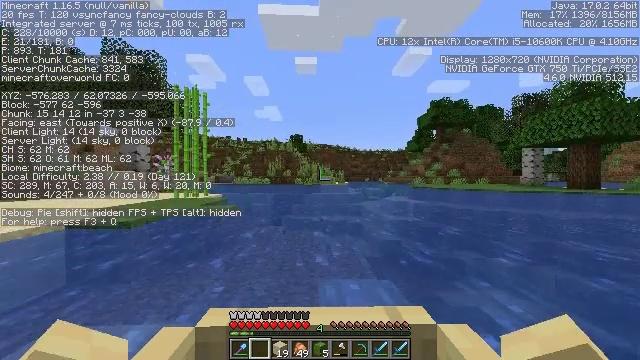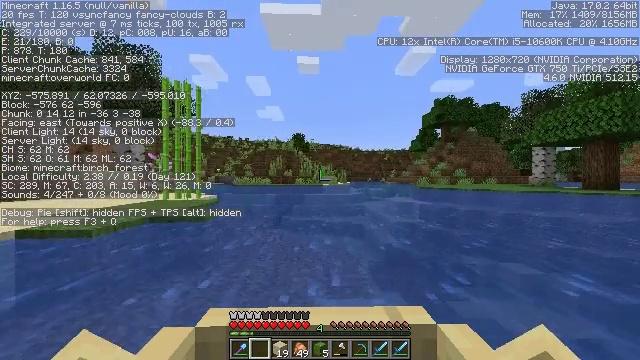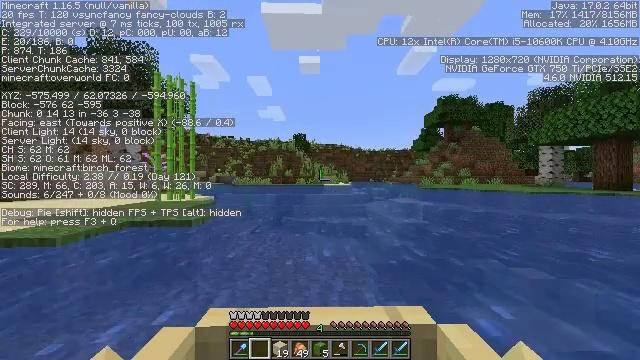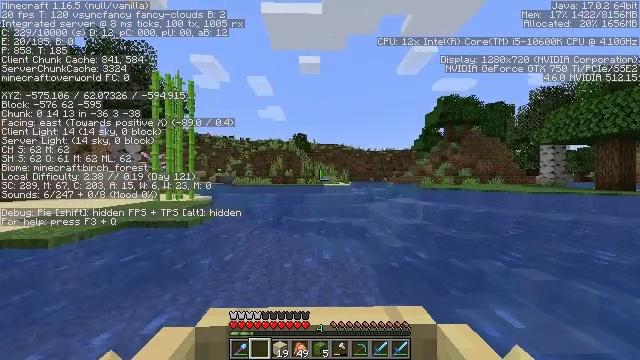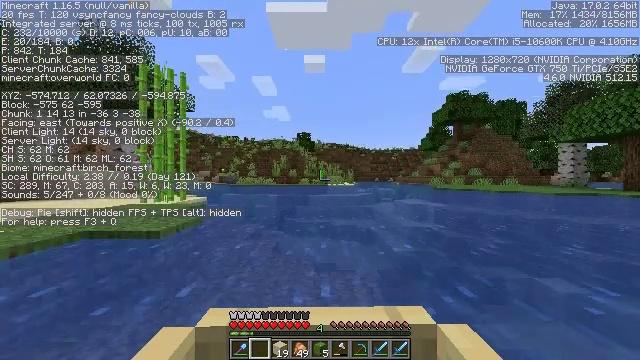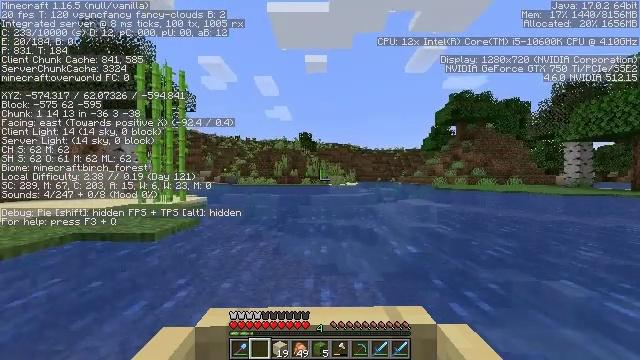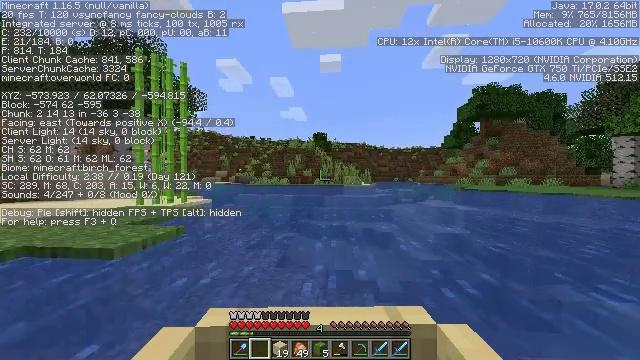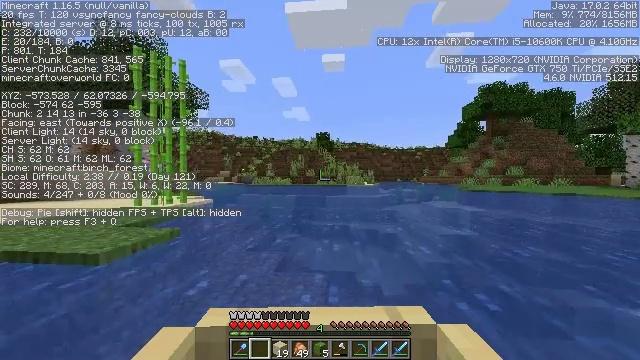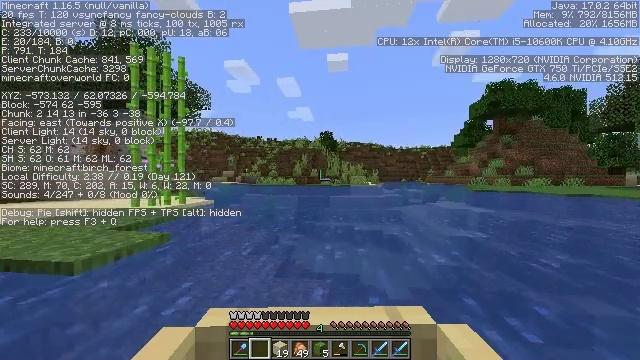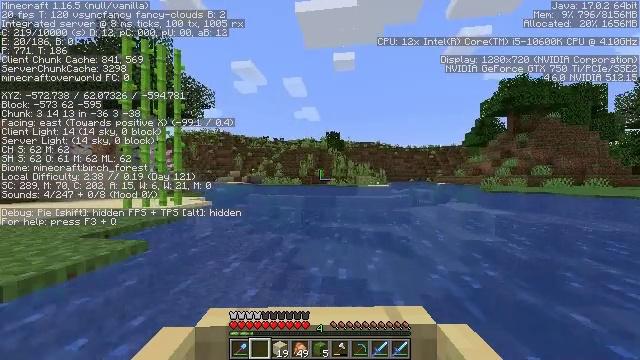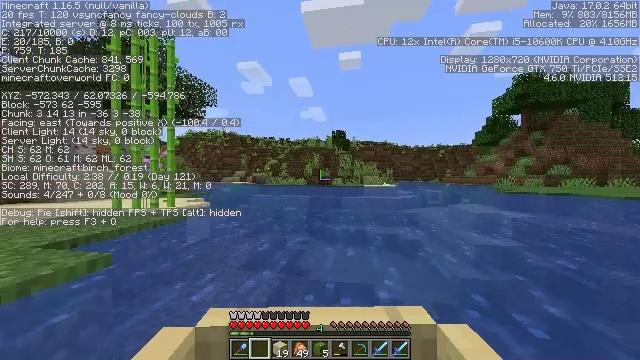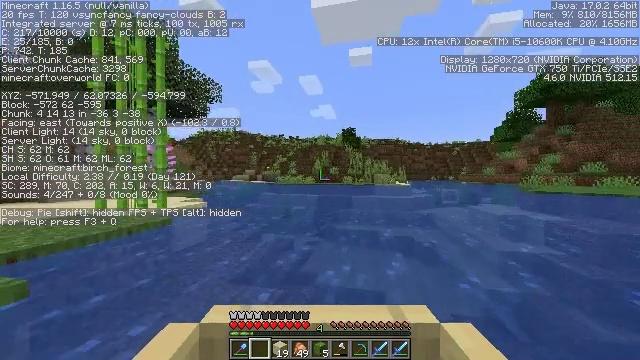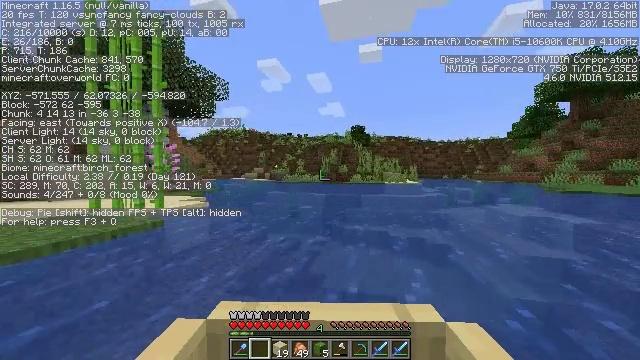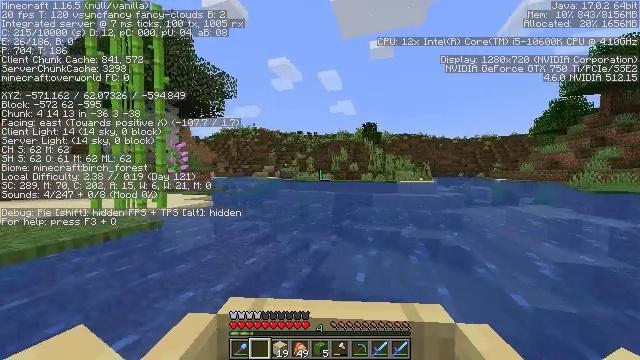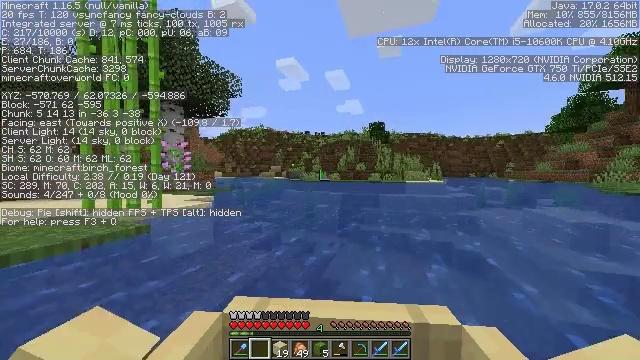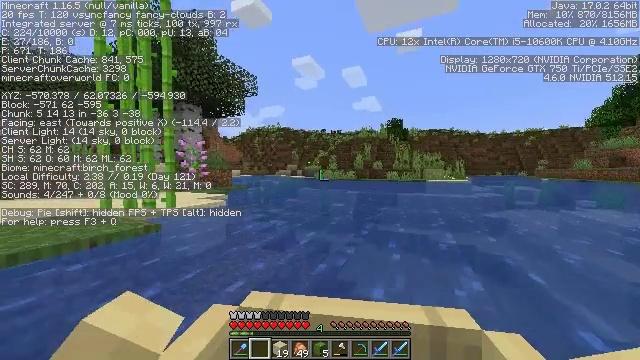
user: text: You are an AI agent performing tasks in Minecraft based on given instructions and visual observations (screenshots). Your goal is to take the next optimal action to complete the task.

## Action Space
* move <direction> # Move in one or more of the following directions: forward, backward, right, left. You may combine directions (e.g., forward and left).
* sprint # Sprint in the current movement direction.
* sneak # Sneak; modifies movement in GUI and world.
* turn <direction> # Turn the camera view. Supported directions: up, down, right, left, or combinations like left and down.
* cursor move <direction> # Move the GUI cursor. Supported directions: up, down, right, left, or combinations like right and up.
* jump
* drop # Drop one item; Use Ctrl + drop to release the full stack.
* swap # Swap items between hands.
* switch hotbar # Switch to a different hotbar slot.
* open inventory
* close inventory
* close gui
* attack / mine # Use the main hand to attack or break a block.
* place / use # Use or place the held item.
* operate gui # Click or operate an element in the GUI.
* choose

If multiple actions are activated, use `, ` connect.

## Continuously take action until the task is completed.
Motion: motion action
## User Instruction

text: Mine seagrass underwater.
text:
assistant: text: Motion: move forward
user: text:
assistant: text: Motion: move forward
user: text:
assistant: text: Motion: move forward and move left
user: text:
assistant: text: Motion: move forward and move left
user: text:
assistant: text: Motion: move forward
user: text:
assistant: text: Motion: move forward
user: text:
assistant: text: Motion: move forward
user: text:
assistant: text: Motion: move forward
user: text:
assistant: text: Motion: move forward
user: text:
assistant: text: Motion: move forward
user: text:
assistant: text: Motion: move forward
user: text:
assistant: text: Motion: move forward, turn left
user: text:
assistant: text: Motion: move forward, turn left
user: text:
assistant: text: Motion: move forward, turn left
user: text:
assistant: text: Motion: move forward, turn left
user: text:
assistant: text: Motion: move forward, turn left
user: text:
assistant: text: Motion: move forward, turn left
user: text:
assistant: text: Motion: move forward, turn left
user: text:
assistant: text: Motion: move forward and move left
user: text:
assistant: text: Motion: move forward and move left
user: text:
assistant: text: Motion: move forward and move left
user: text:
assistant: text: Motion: move forward
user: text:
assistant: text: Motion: move forward
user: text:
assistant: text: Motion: move forward
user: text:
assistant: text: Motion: move forward
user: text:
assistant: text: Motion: move forward
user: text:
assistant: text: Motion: move forward
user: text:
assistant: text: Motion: move forward
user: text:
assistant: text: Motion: move forward
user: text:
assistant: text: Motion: move forward